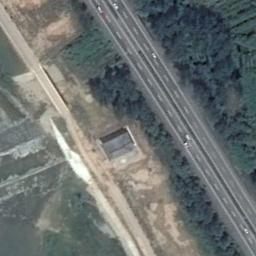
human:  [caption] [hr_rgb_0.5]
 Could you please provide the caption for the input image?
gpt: A straight freeway goes through the forest with some dark green trees and a small dirt freeway is next to it .

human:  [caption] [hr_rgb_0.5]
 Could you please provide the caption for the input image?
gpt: The freeway is between the grass and some trees .

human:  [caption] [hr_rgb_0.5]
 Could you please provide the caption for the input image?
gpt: One side of the freeway is a large green forest and the other side is yellow bare land  There is a gray-roofed building next to the freeway  There are several cars on the freeway .

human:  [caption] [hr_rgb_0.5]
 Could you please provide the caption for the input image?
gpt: There is a green belt between the two highways .

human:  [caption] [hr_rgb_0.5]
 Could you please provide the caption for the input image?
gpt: There are green belts along the freeway beside a building .